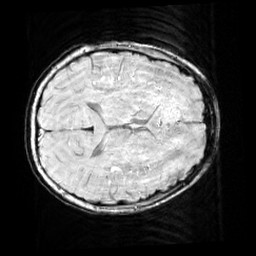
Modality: SWI
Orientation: axial
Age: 12
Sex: male
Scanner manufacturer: siemens
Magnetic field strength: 3 T
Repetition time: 0.027 s
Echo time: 0.02 s